Question: I've been struggling a lot with this code, it is a thing I usually find very easy.
'''
<?php
echo "<td style="width: 25%; text-align: right;"><label for="forum_desc">Desc</label></td>";
echo "<td style="padding: 0 0 0 10px;"><input type="textarea" name="forum_desc" size="80" value="{$array['desc']}"></td>";
echo "</tr>";
echo "</tr>";
?>
'''
When I change size from "80" to 90 instead, it just gets more width, not height, I've tried adding some other codes to this but I just get 500 HTTP error then, So I am obviously doing something wrong, I want to make the box big as I am trying to make this the "forum description".
It currently looks like this

If you get my point, the label "Desc" should have bigger height and width, right now it is just a straight line.
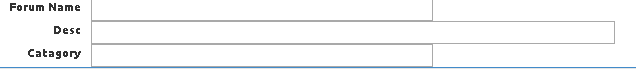
Answer: There is no 'input[type="textarea"]' in the html. You need a textarea element instead:
'''
<textarea rows="" cols=""></textarea>
'''
At this element you can use it's properties like 'rows, cols' to make it taller and wider.
---
As per your comment:
'''
echo "<td style='padding: 0 0 0 10px;'>"
echo "<textarea name='forum_desc' rows='80' cols='40' value='{$array['desc']}'>";
echo "</td>";
'''